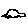
Label: car